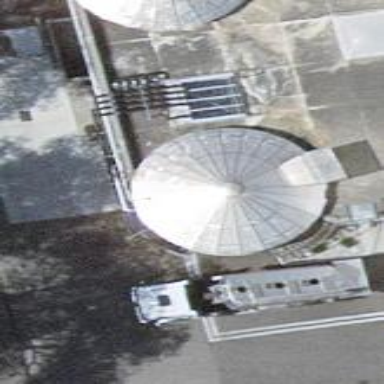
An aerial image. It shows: Storage tank that is man-made.